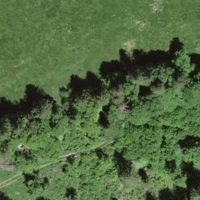
EUNIS habitat code: 44
Species observed at this site:
Cardamine heptaphylla
Campanula glomerata